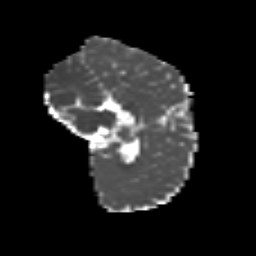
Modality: MD
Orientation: sagittal
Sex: male
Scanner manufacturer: siemens
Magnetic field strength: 3 T
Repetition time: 5 s
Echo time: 0.071 s